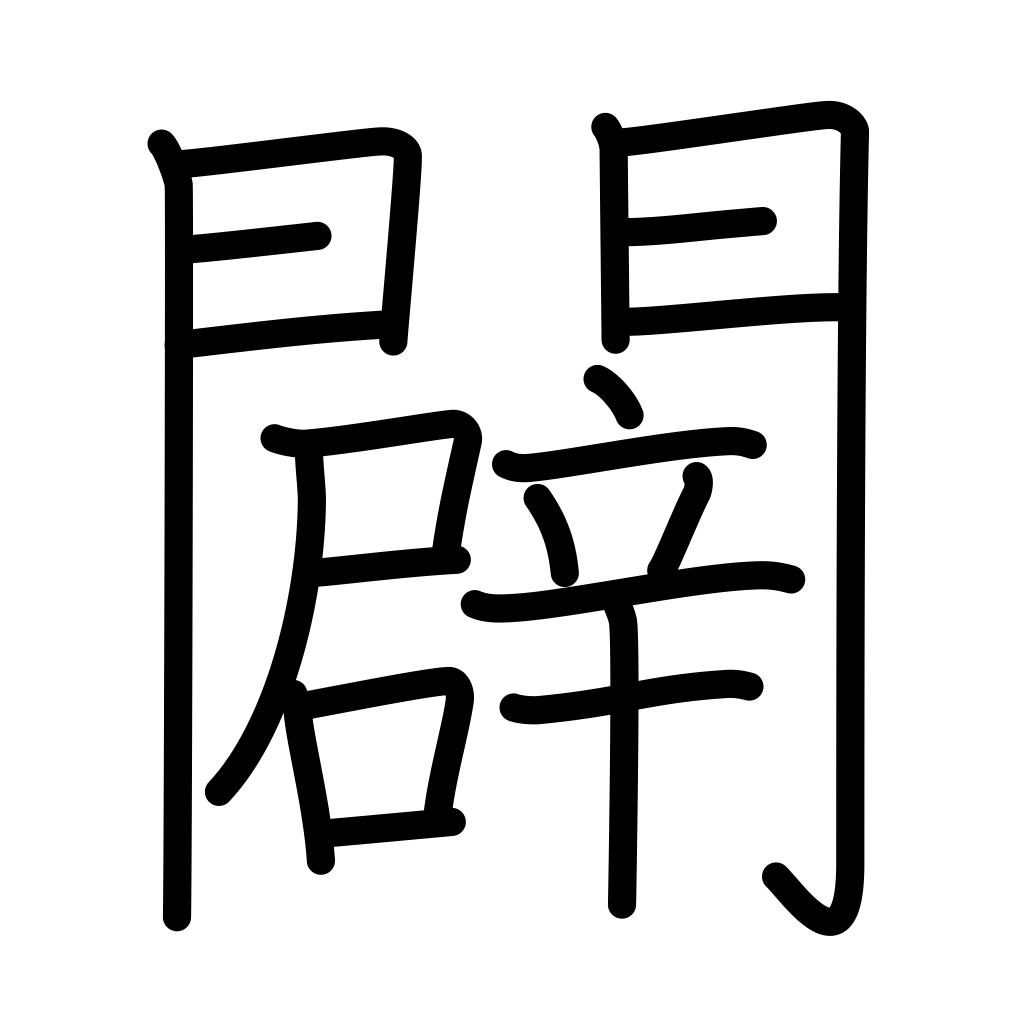
Meaning: open